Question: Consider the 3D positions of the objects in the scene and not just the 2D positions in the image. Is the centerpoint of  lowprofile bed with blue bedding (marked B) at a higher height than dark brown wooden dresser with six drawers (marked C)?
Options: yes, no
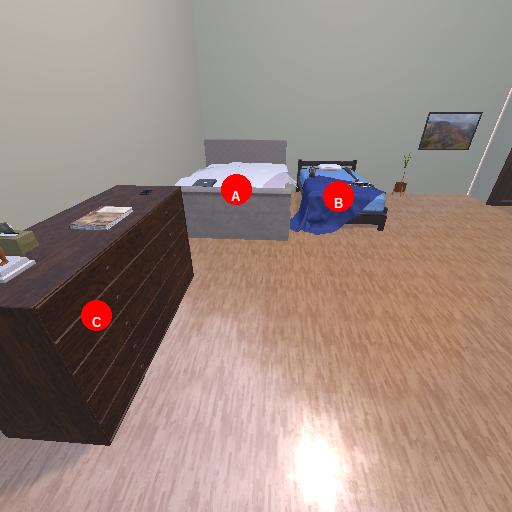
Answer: yes